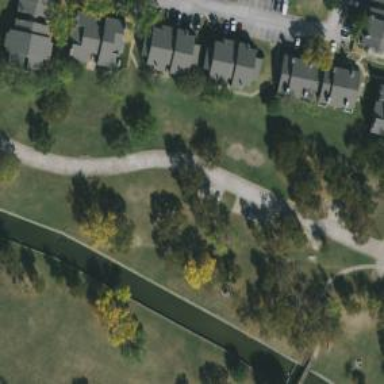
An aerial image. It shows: Disc golf basket.